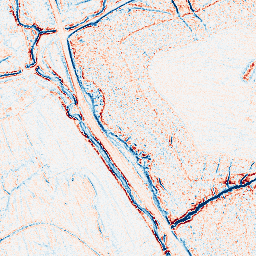
Category: edge_preserving
Decomposition family: anisotropic_diffusion
Decomposition parameters: iterations: 5
kappa: 100
gamma: 0.15
Upsampling method: bicubic_16x
Upsampling parameters: scale: 16
Upsampling scale: 16